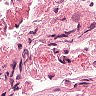
Metastatic tissue present: no